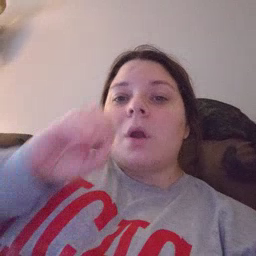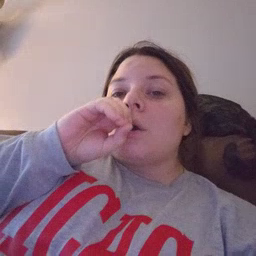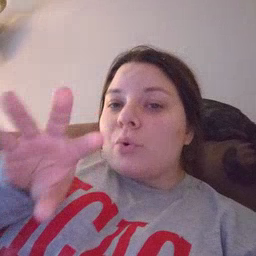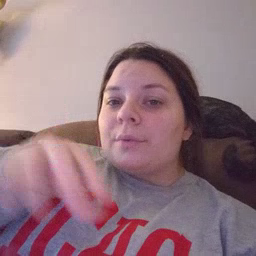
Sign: blow